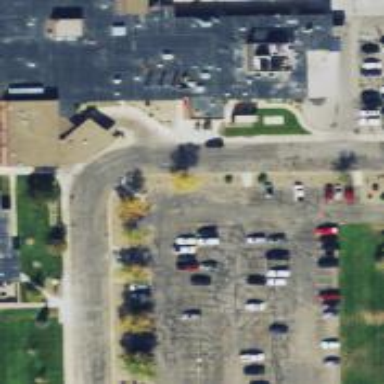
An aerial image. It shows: Parking area.